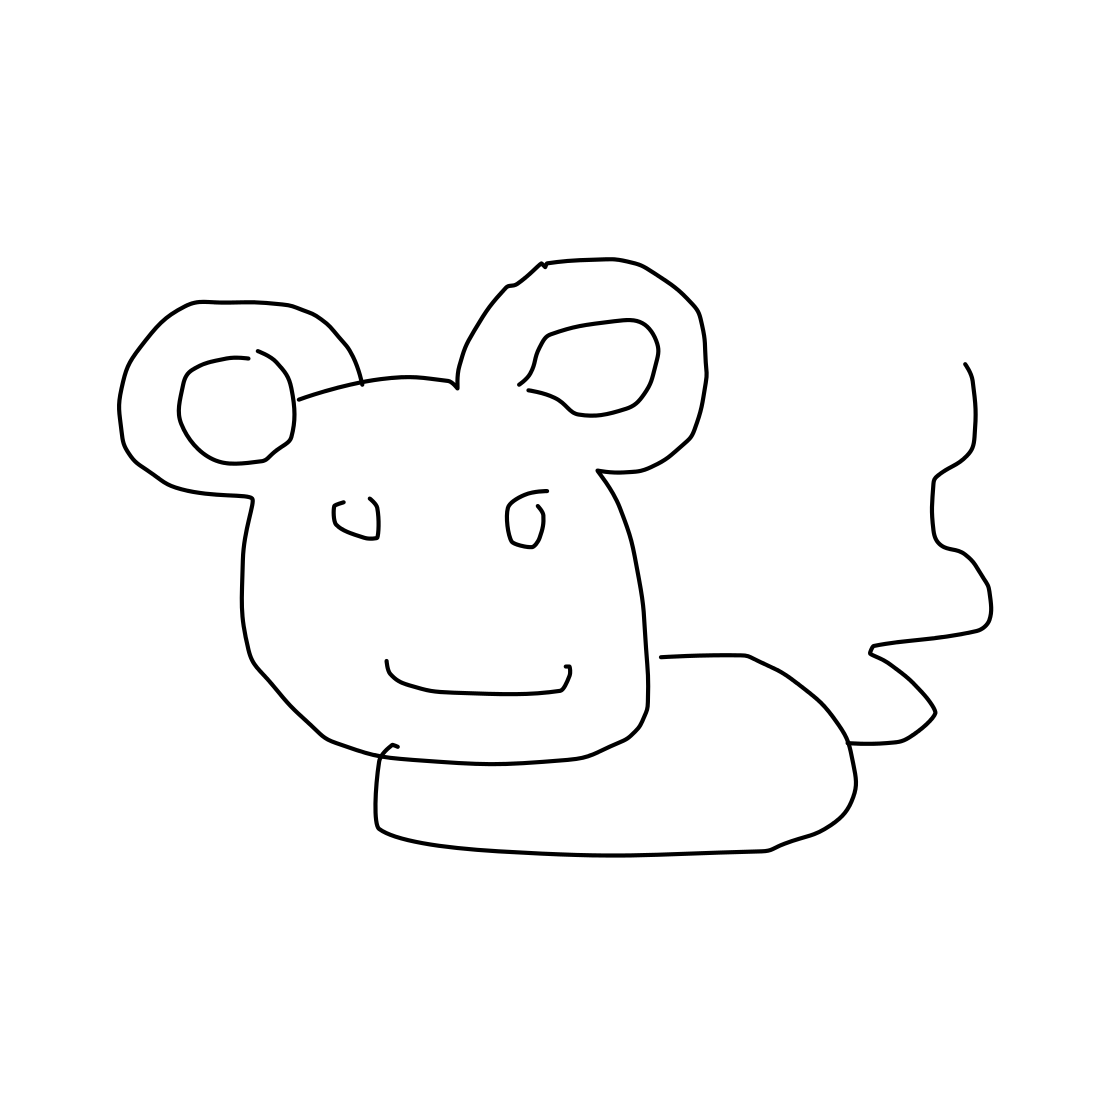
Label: mouse (animal)